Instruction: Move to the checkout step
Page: cart
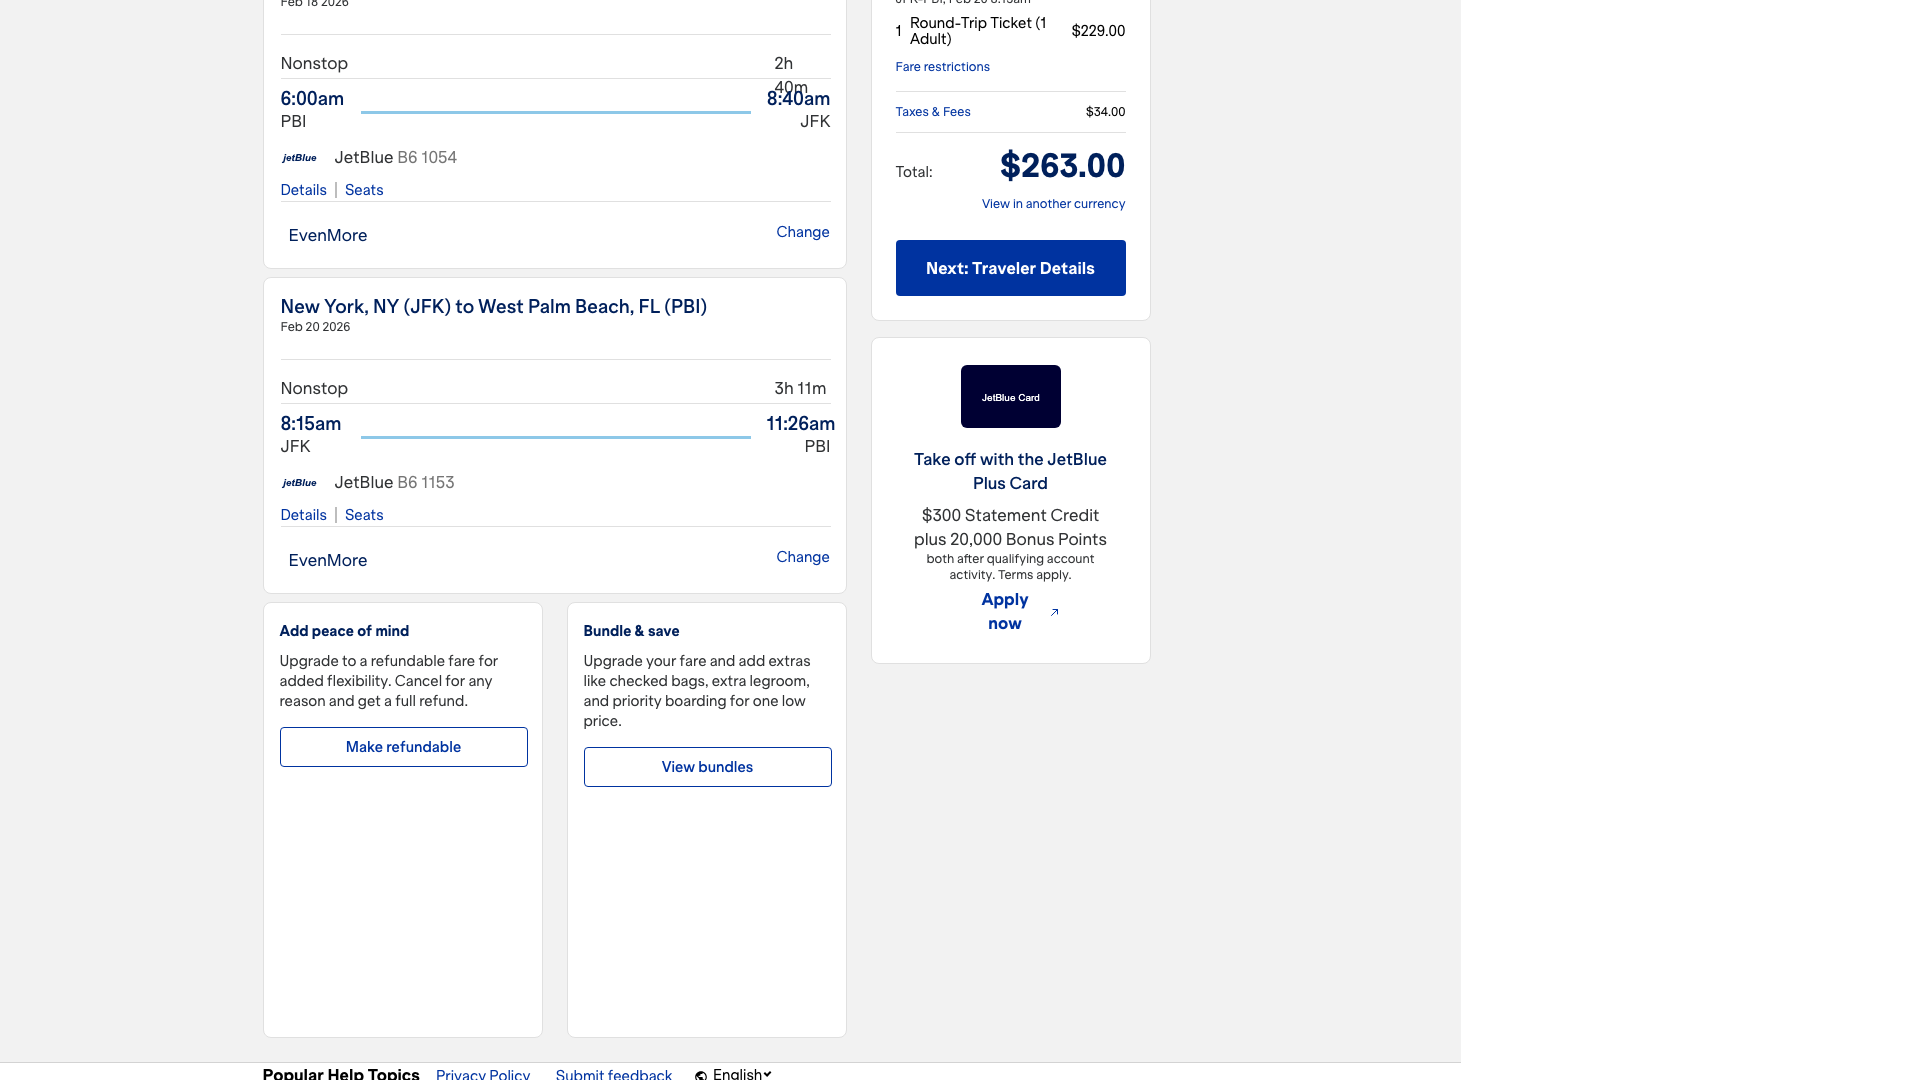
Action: click